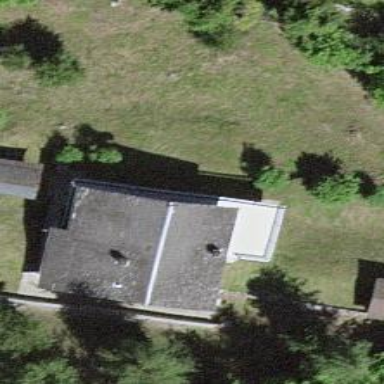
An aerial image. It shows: Simple house.